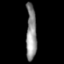
Tissue: prostate
Cell type: Fibroblasts
Senescence score: 0.7657
Nuclear area (px): 575
Mean DAPI intensity: 139.068